Question: jsfiddle.net/xDA9p/2 Similiar to this. Except instead of a email or website it would be autodetermining the Image_ID
Currently if you notice the Image_ID has to be put in manually. I am trying to get rid of typing that in so when someone selects an image to look at they can instantly make comments to that image!
'''
<!DOCTYPE html>
<html>
<head>
<meta http-equiv="Content-Type" content="text/html; charset=iso-8859-1">
<title>
Untitled Document
</title>
<cfquery datasource="AccessTest" name="qTest">
SELECT P.Account, P.Image, P.Image_ID, C.Remarks, C.Users, C.Accounts, C.Date_Time
FROM PictureDB AS P
INNER JOIN CommentsDB AS C
ON C.Image_ID = P.Image_ID
ORDER BY P.Image_ID
</cfquery>
<script src="http://code.jquery.com/jquery-2.0.3.js">
</script>
<script>
$(document).ready(function(){
var images = {
<cfoutput query="qTest" group="Image_ID">
"#qTest.Image_ID#": {
"image": "#qTest.Image#",
"remarks": [
<cfoutput>
"#qTest.Users#, #qTest.Date_Time# <br> #qTest.Remarks# <br> </br>",
</cfoutput>
]
},
</cfoutput>
};
$("button").click(function(event){
event.preventDefault();
var id = $(this).data("id");
var src = images[id].image;
var desc = images[id].remarks.toString();
$("#theImage").attr("src", src).removeClass("hide");
$("#theDescription").html(desc).removeClass("hide");
});
});
</script>
</head>
<body>
<cfoutput query="qTest" group="Account">
<button data-id="#qTest.Image_ID#">
#qTest.Account#
</button>
</cfoutput>
<cfform name="InsertComments" id="InsertComments">
<fieldset>
<div id="container">
<div id="mainContent">
<textarea name="Remarks" cols="55" rows="4" label="Tour Description"
required="yes" validateat="OnSubmit" message="Please enter your comment here"
enabled="no">
</textarea>
<input type="text" name="Image_ID" message="Please enter Account Here."
validateat="onSubmit" required="yes" id="Image_ID" size="10"
maxlength="60">
</input>
<input type="submit" name="insertComments" value="Insert Comments" id="submit">
</input>
</div>
</div>
</fieldset>
</cfform>
<cfif IsDefined("form.InsertComments")>
<cfquery datasource="AccessTest">
INSERT INTO CommentsDB (Remarks, Image_ID, Date_Time )
VALUES
(<cfqueryparam value="#form.Remarks#" cfsqltype="CF_SQL_LONGVARCHAR">
, <cfqueryparam value="#form.Image_ID#" cfsqltype="cf_sql_integer">
, <cfqueryparam value="#now()#" cfsqltype="cf_sql_timestamp">
)
</cfquery>
</cfif>
<img id="theImage" class="hide">
<div id="theDescription" class="hide">
</div>
</body>
</html>
'''

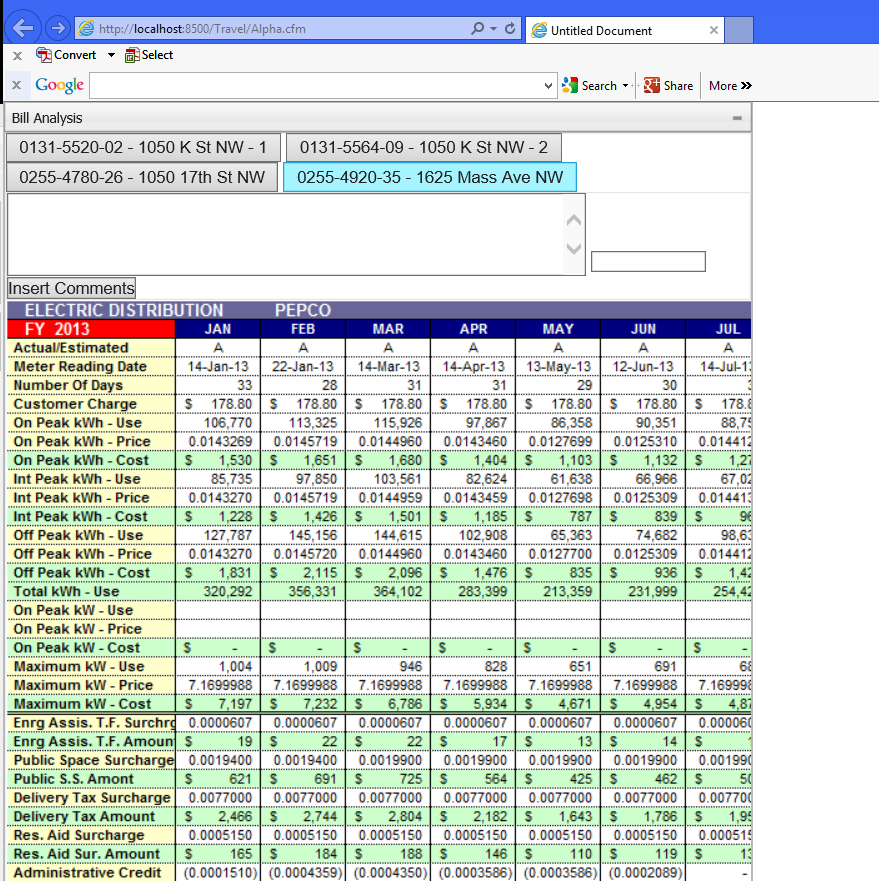
Answer: '''
var text = $( this ).data("id");
$("#Image_ID").val(text);
'''
This solved the problem.